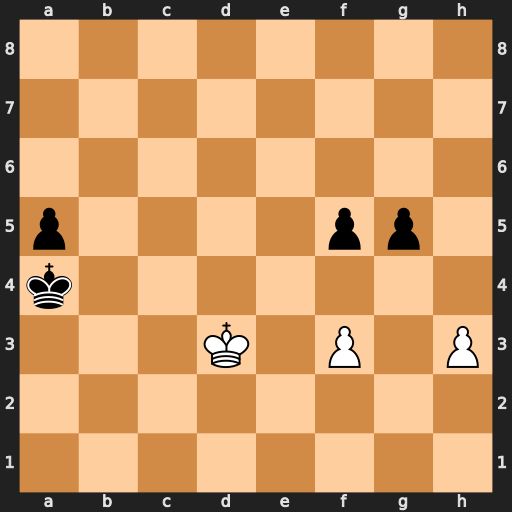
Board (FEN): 8/8/8/p4pp1/k7/3K1P1P/8/8
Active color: w
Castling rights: -
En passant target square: -
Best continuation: f4 gxf4 h4